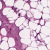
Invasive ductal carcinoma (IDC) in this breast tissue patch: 0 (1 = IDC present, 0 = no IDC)